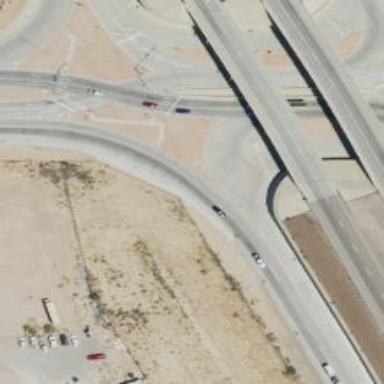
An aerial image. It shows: Motorway link at Diverging Diamond Interchange (DDI).